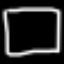
Label: square